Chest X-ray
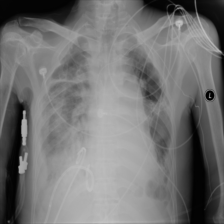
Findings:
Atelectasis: negative
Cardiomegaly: negative
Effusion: positive
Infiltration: negative
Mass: negative
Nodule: negative
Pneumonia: positive
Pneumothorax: negative
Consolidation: negative
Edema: negative
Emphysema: negative
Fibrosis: negative
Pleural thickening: negative
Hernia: negative